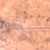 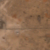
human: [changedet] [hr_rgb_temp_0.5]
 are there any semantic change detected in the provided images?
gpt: Nothing has changed in the area.